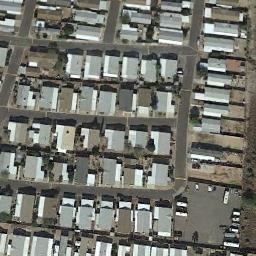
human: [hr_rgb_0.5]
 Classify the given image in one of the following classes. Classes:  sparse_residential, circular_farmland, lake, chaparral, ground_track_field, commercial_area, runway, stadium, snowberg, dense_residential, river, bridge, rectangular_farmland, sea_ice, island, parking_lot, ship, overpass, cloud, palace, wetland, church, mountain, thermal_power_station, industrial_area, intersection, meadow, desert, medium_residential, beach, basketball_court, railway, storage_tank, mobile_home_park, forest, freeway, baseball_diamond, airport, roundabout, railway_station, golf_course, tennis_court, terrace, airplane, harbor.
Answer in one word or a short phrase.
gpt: mobile_home_park